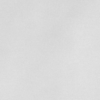
Label: dusty